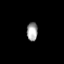
Tissue: prostate
Cell type: T cells
Senescence score: 0.3191
Nuclear area (px): 195
Mean DAPI intensity: 163.39